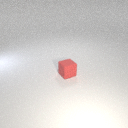
small red rubber cube